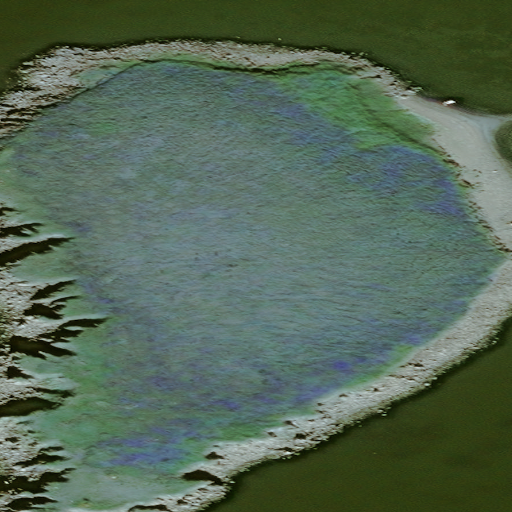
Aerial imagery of island in Alaska named Carolyn Island containing only unknown